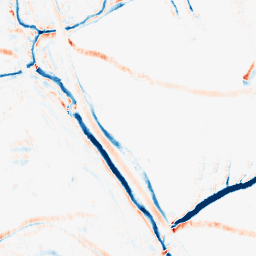
Category: morphological
Decomposition family: morphological_rect
Decomposition parameters: operation: average
width: 5
height: 10
Upsampling method: linear_exact
Upsampling parameters: scale: 4
Upsampling scale: 4